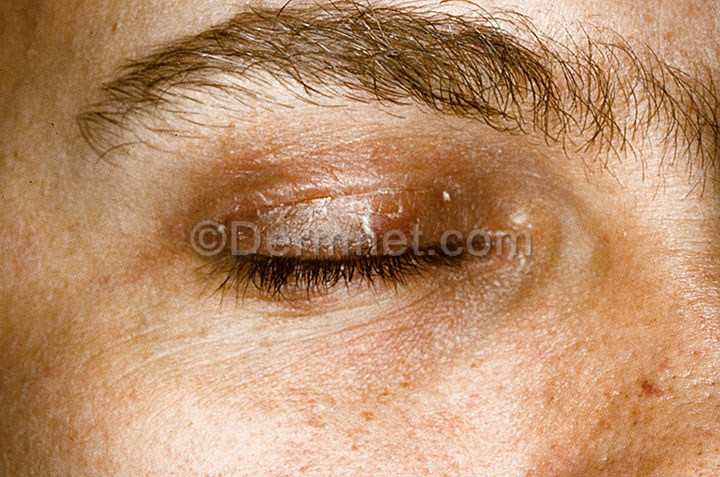
Disease: Eczema Photos